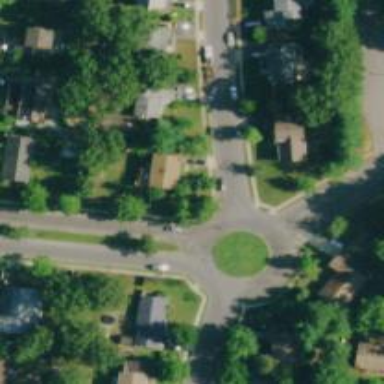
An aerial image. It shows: Circular junction on residential road.